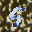
Label: 5